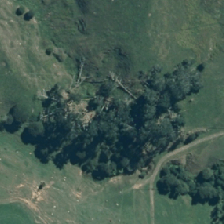
Land cover: broadleaved_indigenous_hardwood